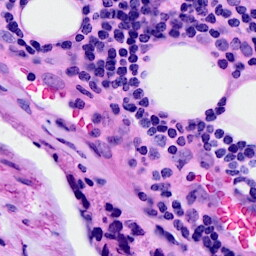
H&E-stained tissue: Breast